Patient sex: M
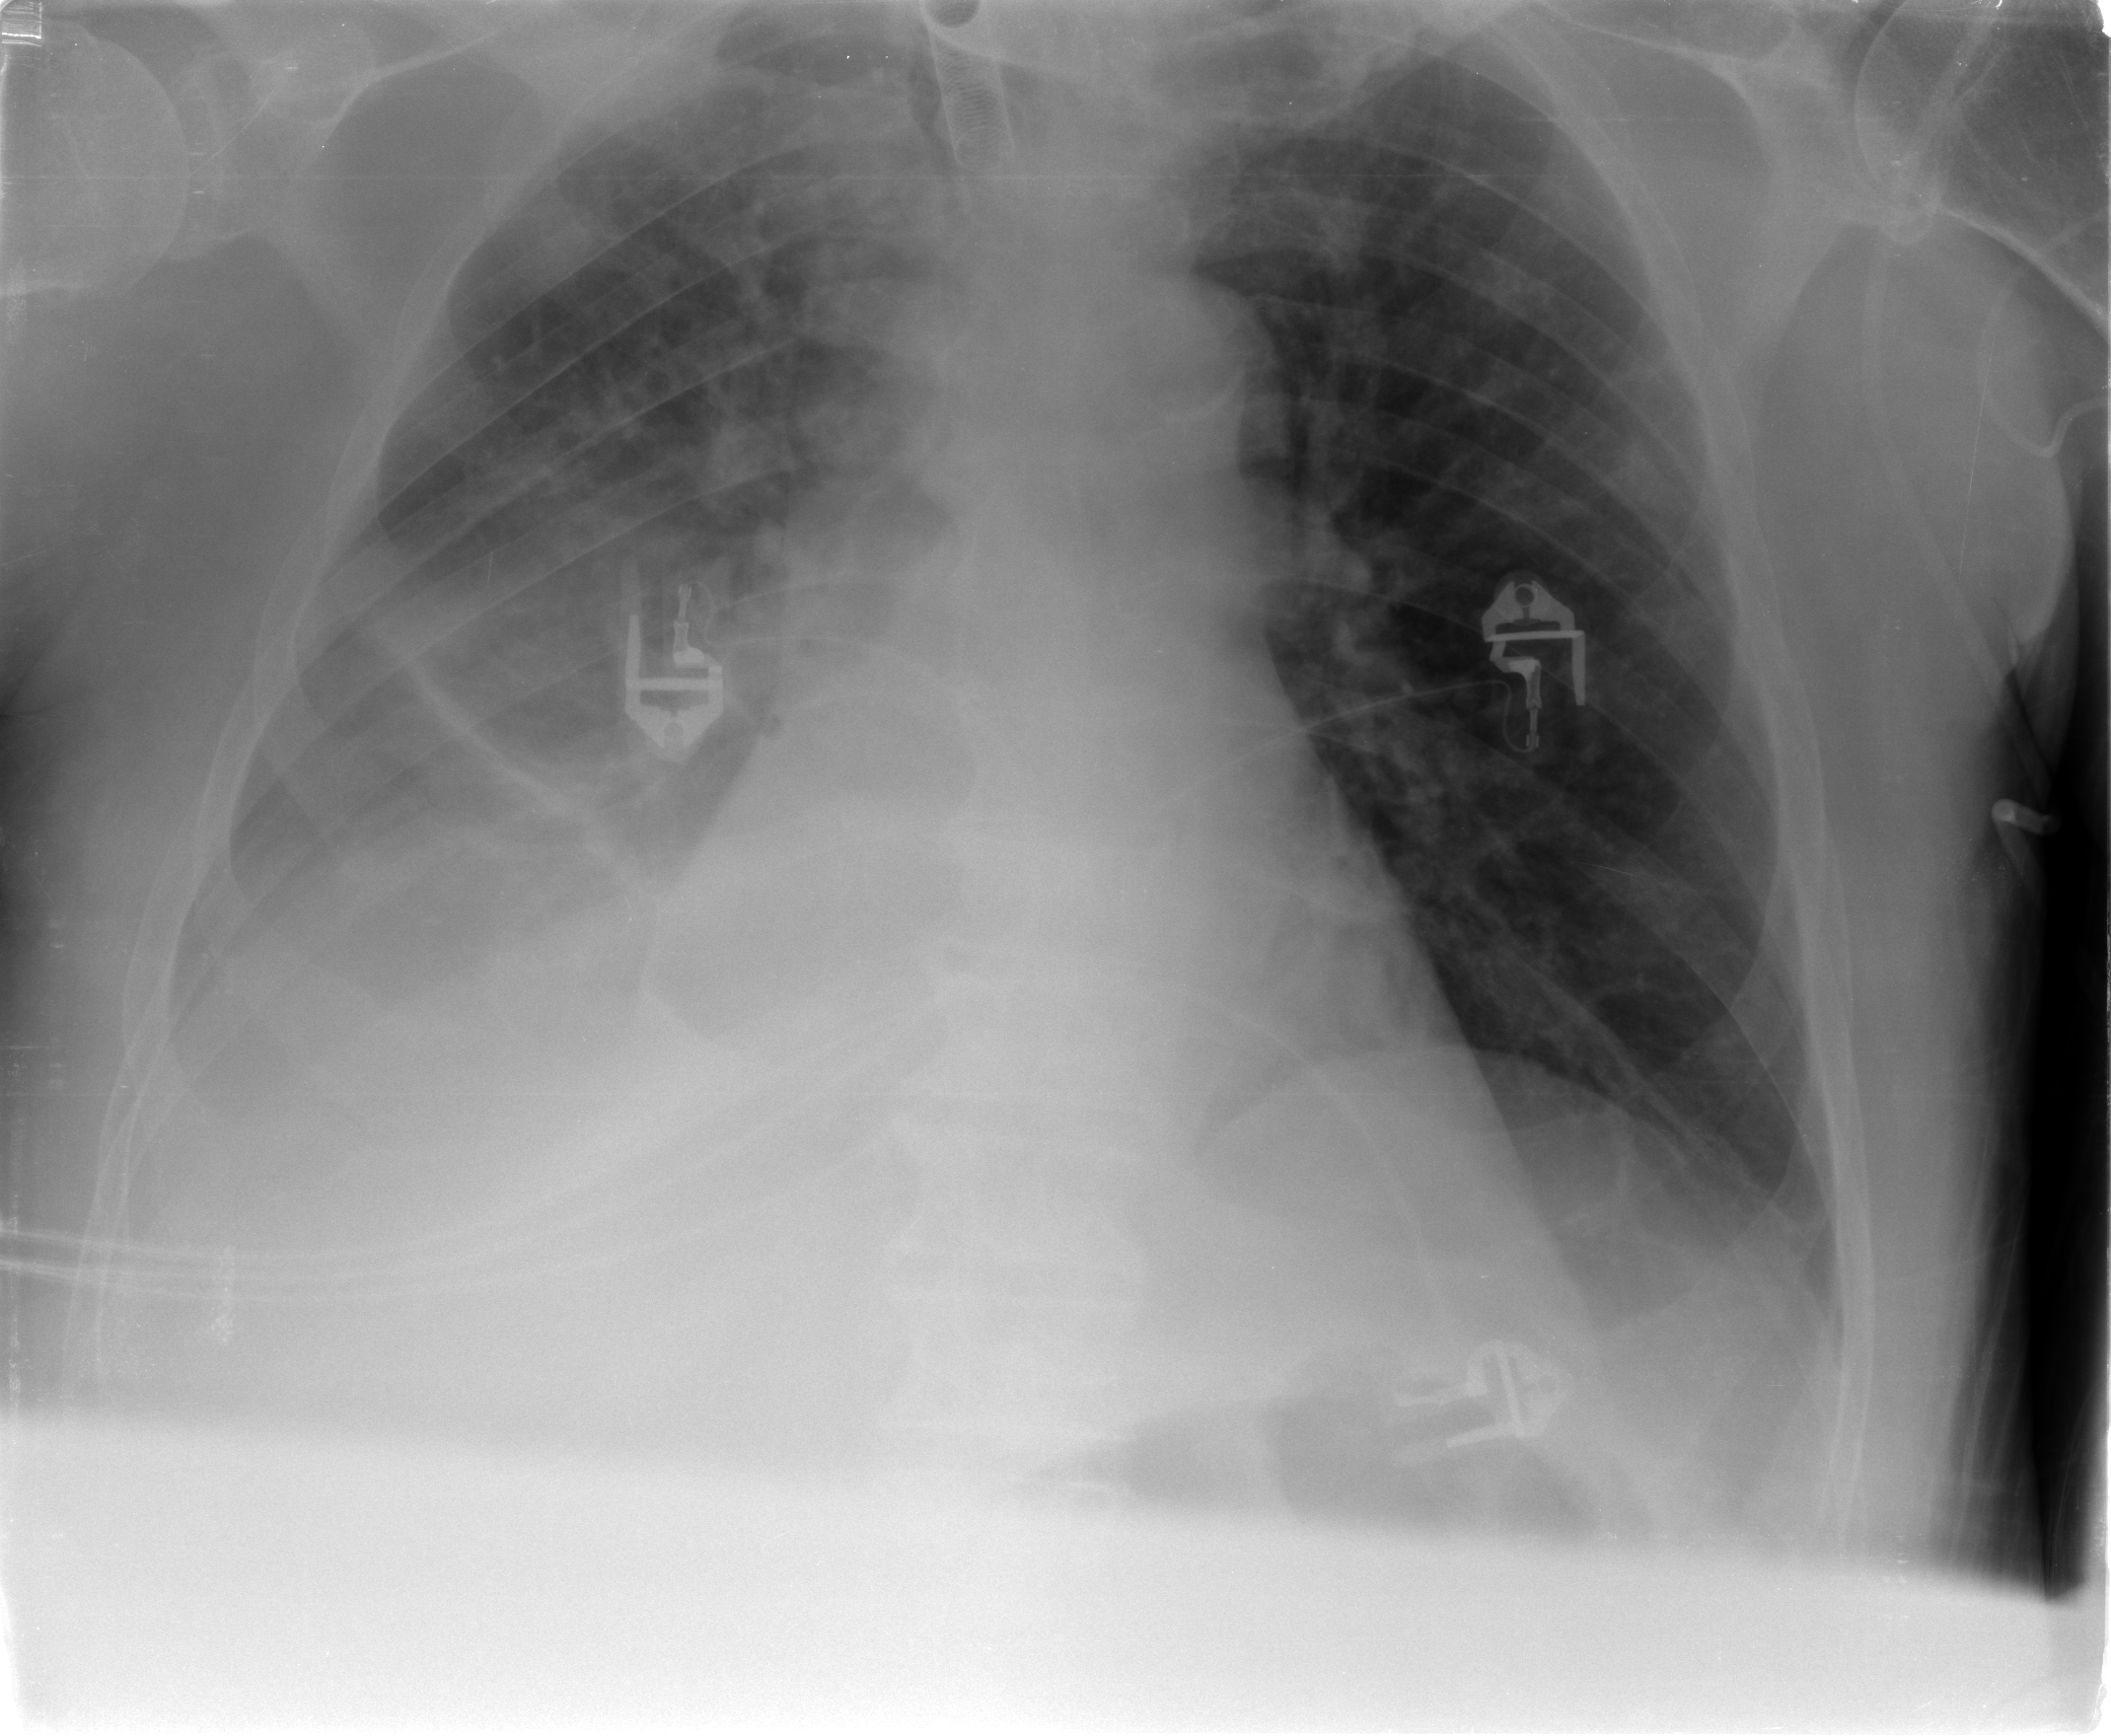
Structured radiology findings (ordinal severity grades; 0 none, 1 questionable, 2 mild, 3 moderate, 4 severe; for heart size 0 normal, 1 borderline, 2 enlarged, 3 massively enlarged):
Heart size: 1
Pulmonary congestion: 2
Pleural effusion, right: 3
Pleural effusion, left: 0
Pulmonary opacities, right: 2
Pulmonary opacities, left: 0
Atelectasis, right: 2
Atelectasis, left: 0